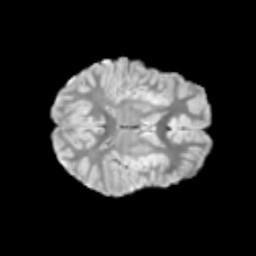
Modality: T2w
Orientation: axial
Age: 10
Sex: male
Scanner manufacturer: siemens
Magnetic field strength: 3 T
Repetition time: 3.8 s
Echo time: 0.07 s